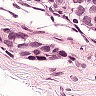
Metastatic tissue present: yes